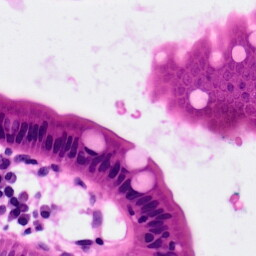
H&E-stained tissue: Pancreatic